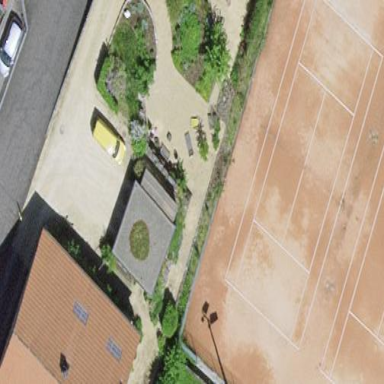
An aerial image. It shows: Tennis court on pitch designated for leisure land.